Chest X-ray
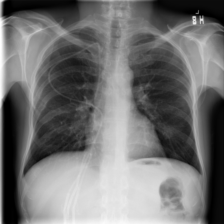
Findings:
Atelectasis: negative
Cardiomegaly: negative
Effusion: negative
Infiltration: negative
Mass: negative
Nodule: negative
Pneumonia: negative
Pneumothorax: negative
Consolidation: negative
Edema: negative
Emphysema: negative
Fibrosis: negative
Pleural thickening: negative
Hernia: negative